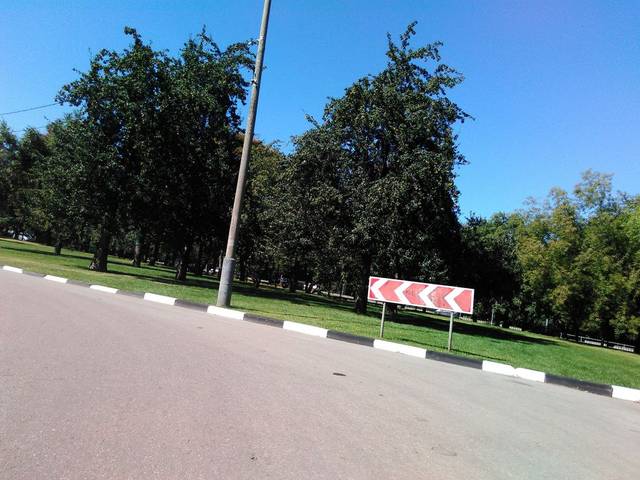
Region: Russia
Coordinates: 55.706, 37.562